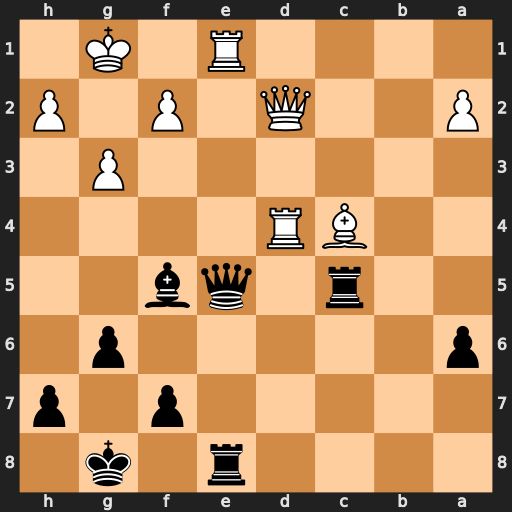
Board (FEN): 4r1k1/5p1p/p5p1/2r1qb2/2BR4/6P1/P2Q1P1P/4R1K1
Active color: b
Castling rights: -
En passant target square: -
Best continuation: Qxe1+ Qxe1 Rxe1+